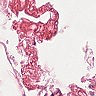
Metastatic tissue present: no